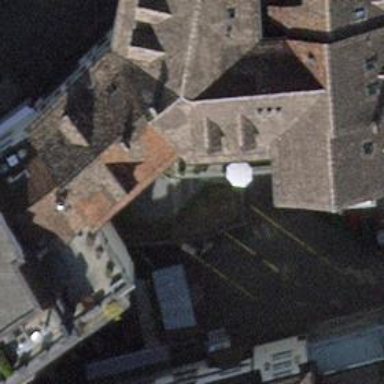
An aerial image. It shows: Building with saltbox roof made of roof tiles.